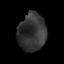
Tissue: skin
Cell type: T cells
Senescence score: 0.2684
Nuclear area (px): 1027
Mean DAPI intensity: 52.293